Aerial crown-view tile of a tropical tree (Barro Colorado Island, Panama), acquired 20250616:
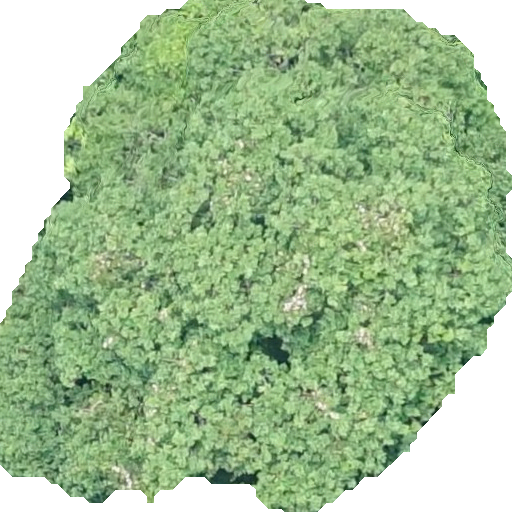
Species: Andira inermis
GBIF accepted scientific name: Andira inermis
Crown area: 303.71 m²